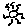
Label: sun